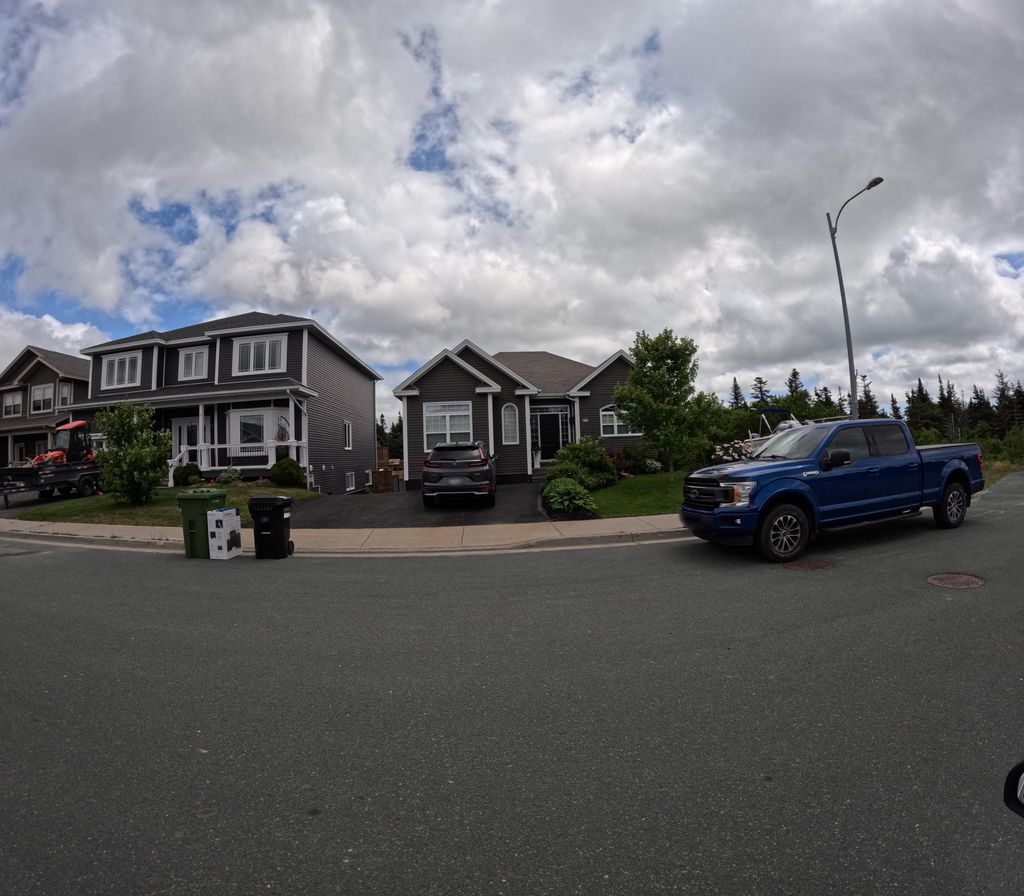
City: st_johns